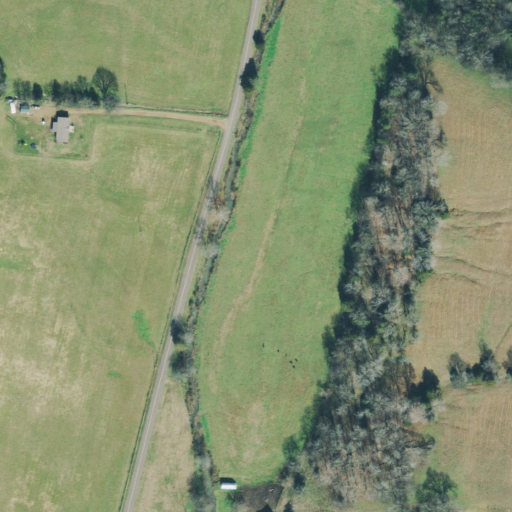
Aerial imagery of valley in Tennessee named Bugtussle Hollow containing pasture, deciduous forest, open development, and mixed forest